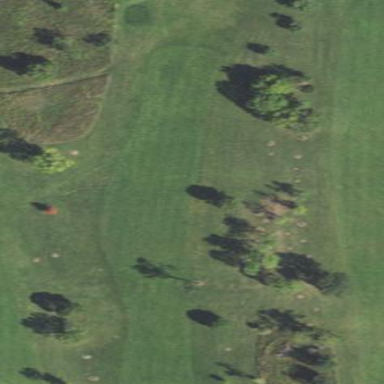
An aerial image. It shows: Area with grass landuse and grass surface. This part of the golf course is considered rough.